Field crop: maize
Growth stage: 2
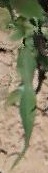
Species: maize